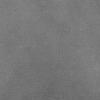
Atmospheric dust classification: dusty